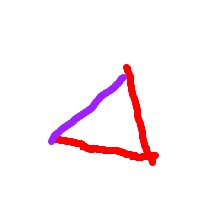
Shape: triangle